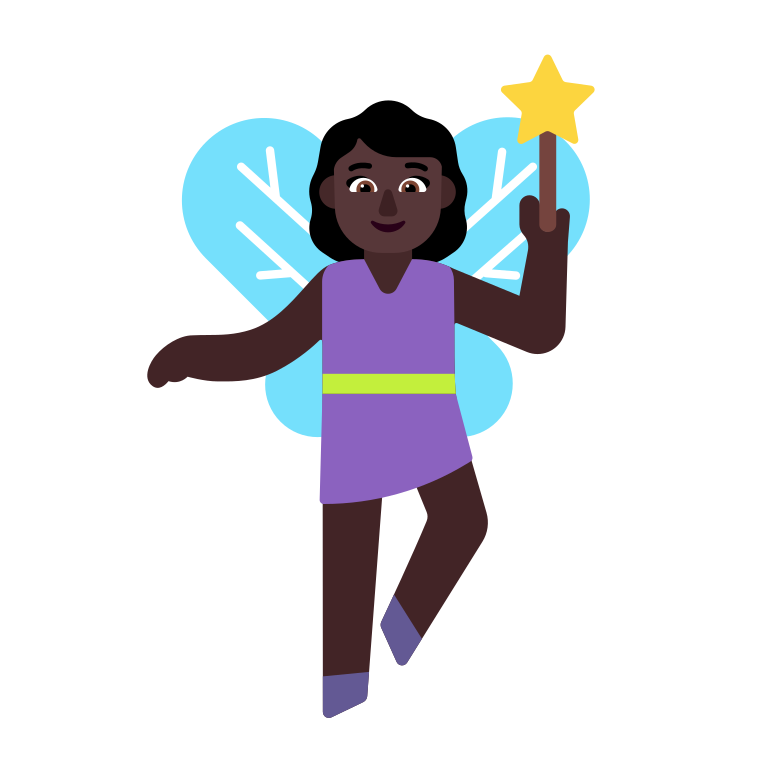
woman fairy flat dark